Aerial crown-view tile of a tropical tree (Barro Colorado Island, Panama), acquired 20250915:
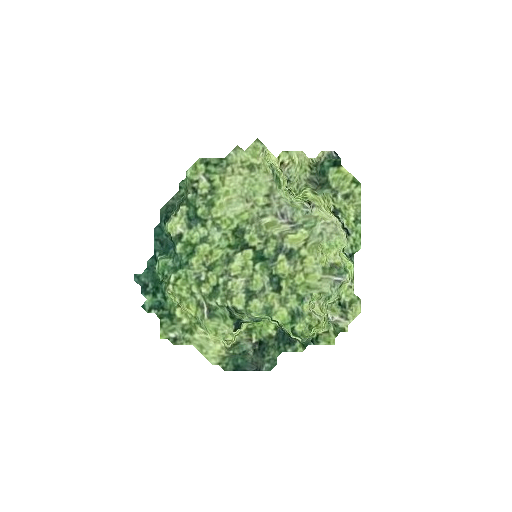
Species: Anacardium excelsum
GBIF accepted scientific name: Anacardium excelsum
Crown area: 55.601 m²